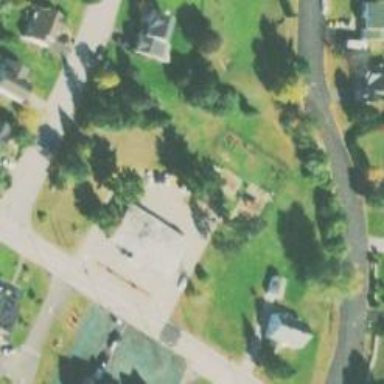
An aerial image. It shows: School.